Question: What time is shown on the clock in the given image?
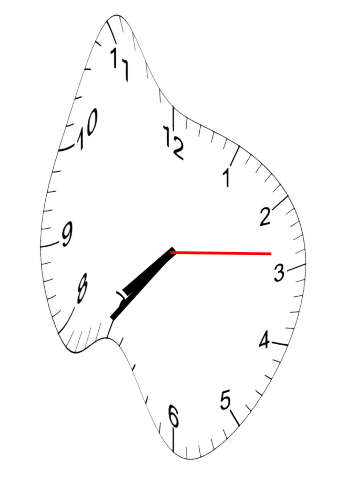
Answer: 07:36:14